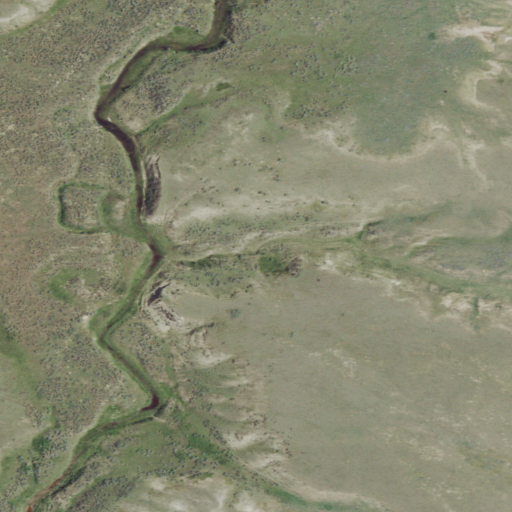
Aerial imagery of valley in Montana named Deer Coulee containing shrub, grassland, and herbaceous wetlands